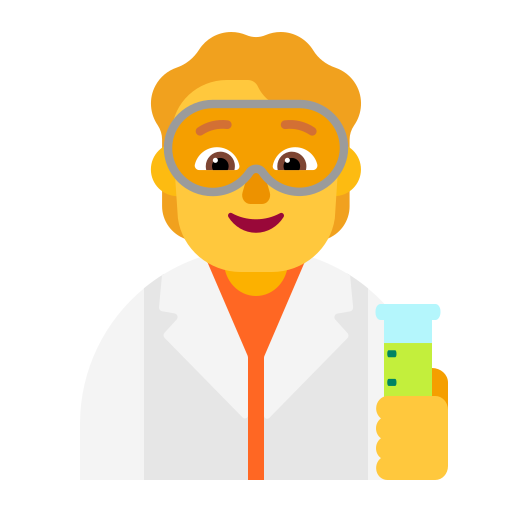
scientist flat default